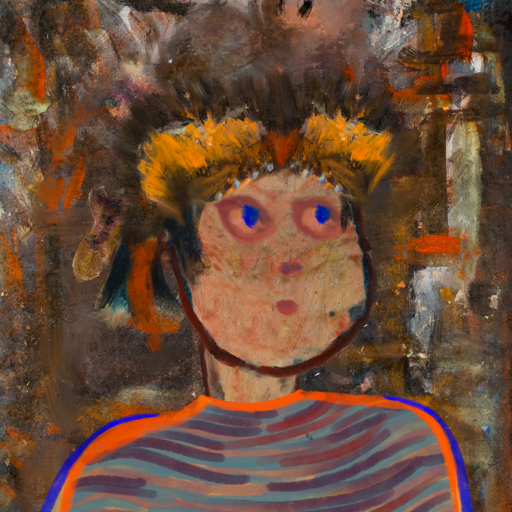
Background: GypsyQueen, Head And Neck Side: Orphan, Face Side: Mother_And_Son_Mother, Bust: Experience, Hair Side: Pipe, Head Accessory: Gypsy_Queen, Second Necklace: Blank, Necklace: Blank, Baby: Blank